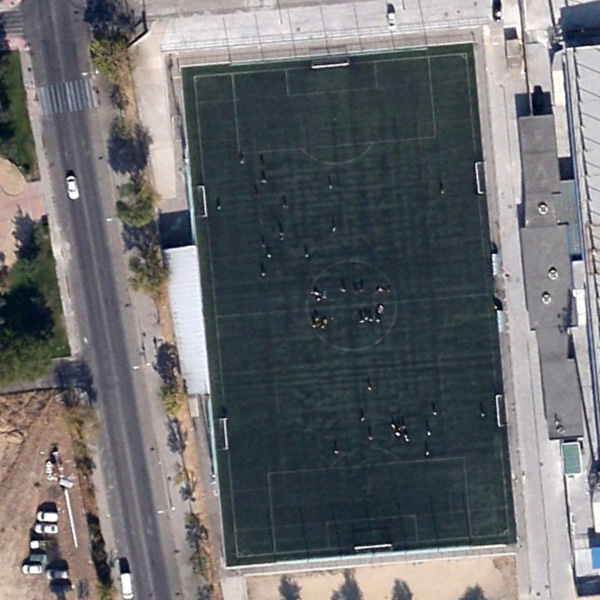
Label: Playground